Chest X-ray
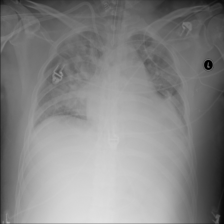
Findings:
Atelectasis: positive
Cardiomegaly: positive
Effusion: positive
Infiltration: positive
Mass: negative
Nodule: positive
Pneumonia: negative
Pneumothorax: negative
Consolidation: negative
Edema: negative
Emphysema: negative
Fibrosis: negative
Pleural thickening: negative
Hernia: negative